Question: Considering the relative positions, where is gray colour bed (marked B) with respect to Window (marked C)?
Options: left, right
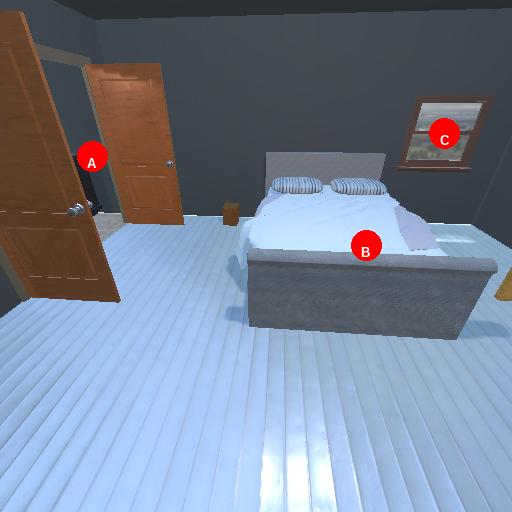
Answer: left